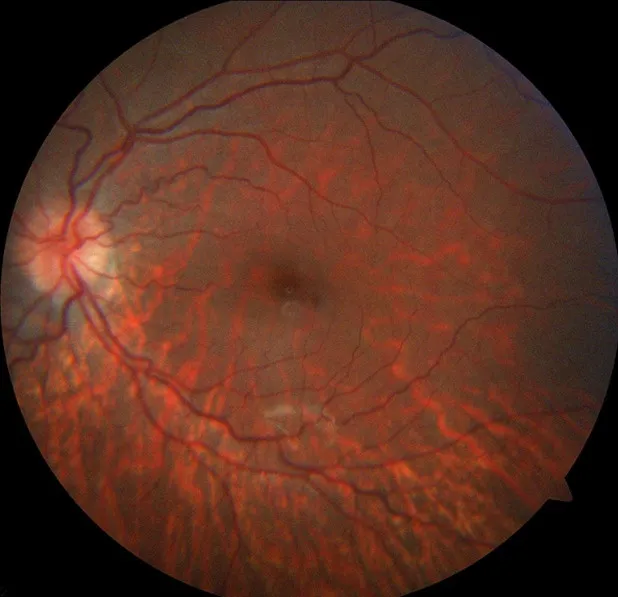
ophthalmological exam, pigmentary retinopathy.
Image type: ophthalmic_imaging (fundus_photograph)